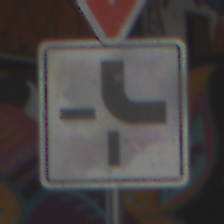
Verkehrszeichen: VerlaufVorfahrtsstrasse4
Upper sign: VorfahrtGewaehren
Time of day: Midday
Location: Roofed (Special)
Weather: Overcast
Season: NotSpecified
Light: Natural